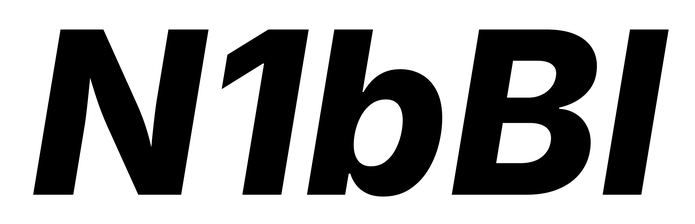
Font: Inter-Italic_ExtraBold_Italic